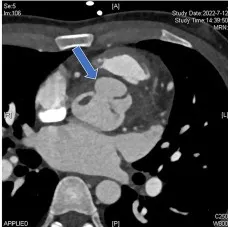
Pre-operative computed tomography. (A) Irregular morphology of the coronary sinuses with local anterior protrusion (blue arrow).
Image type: radiology (ct)